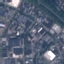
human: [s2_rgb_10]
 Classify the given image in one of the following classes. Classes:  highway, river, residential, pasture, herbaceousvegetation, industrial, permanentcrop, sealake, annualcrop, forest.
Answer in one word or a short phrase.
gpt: Industrial